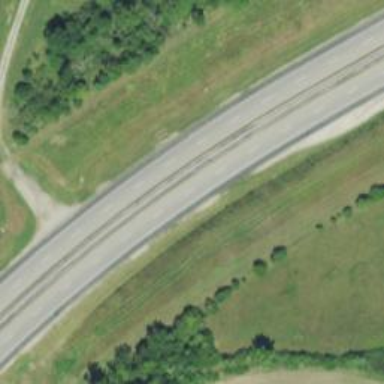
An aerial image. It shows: Asphalt motorway.